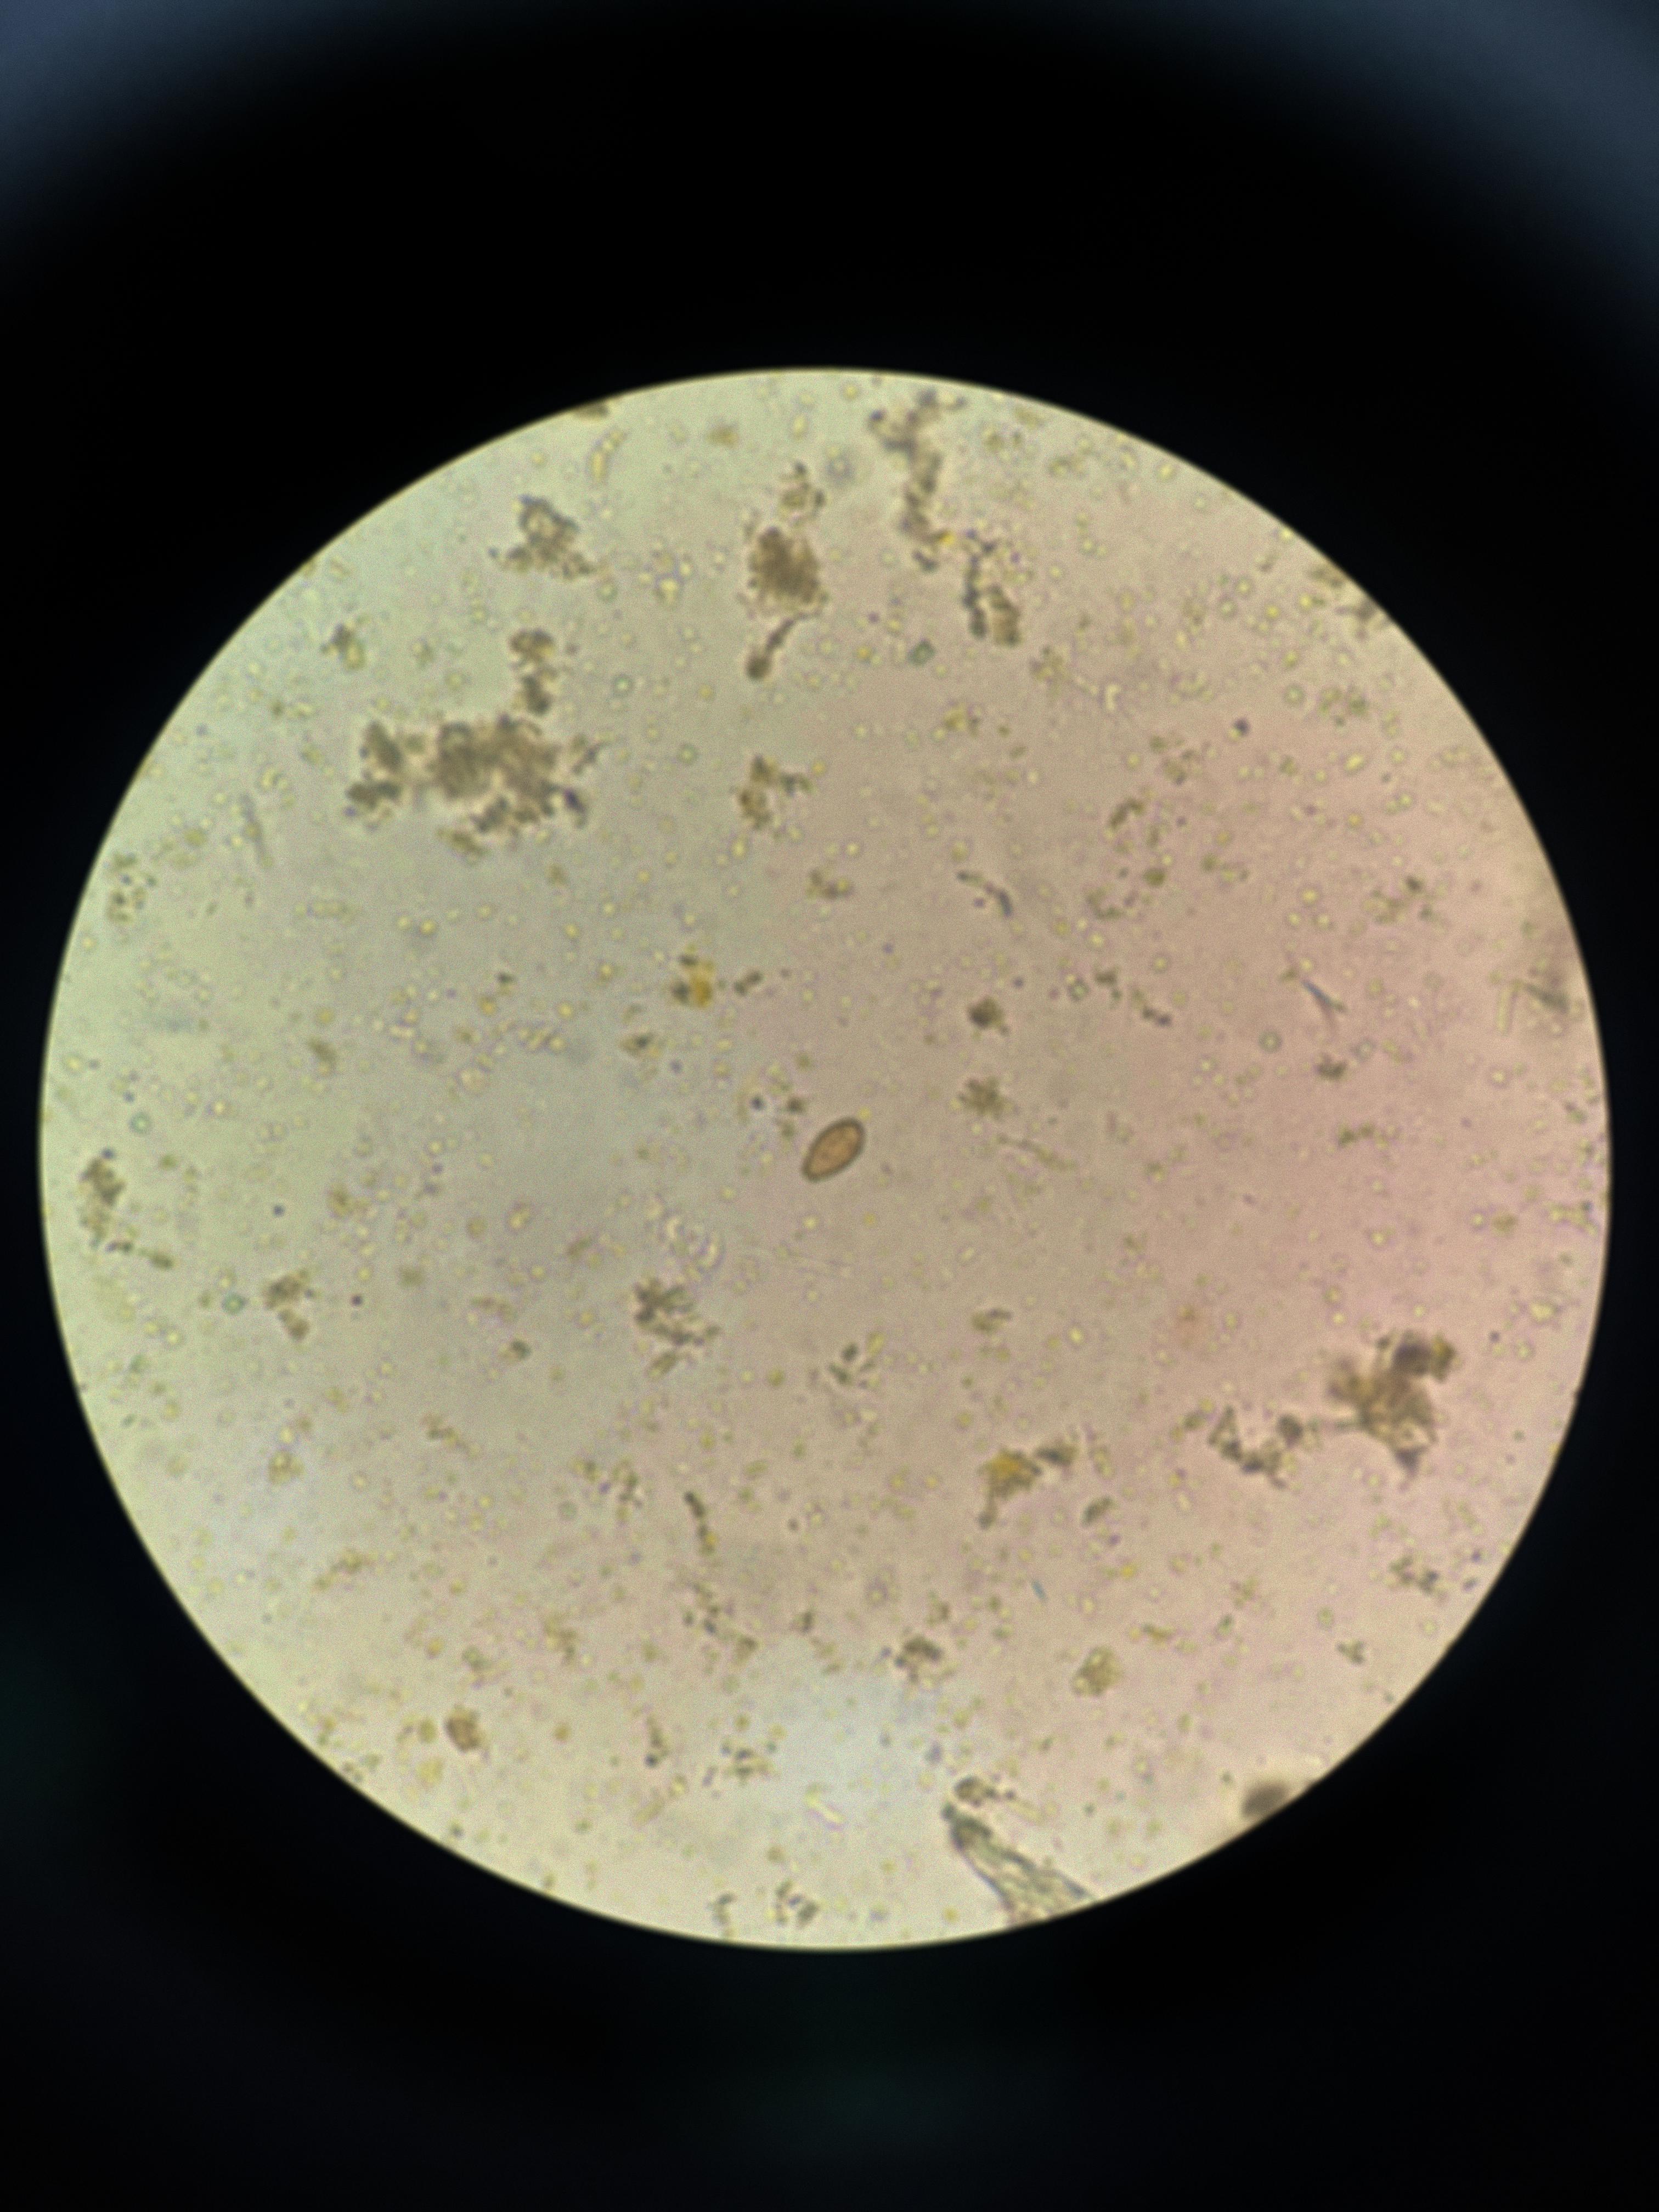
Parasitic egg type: Opisthorchis viverrine